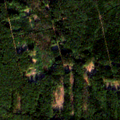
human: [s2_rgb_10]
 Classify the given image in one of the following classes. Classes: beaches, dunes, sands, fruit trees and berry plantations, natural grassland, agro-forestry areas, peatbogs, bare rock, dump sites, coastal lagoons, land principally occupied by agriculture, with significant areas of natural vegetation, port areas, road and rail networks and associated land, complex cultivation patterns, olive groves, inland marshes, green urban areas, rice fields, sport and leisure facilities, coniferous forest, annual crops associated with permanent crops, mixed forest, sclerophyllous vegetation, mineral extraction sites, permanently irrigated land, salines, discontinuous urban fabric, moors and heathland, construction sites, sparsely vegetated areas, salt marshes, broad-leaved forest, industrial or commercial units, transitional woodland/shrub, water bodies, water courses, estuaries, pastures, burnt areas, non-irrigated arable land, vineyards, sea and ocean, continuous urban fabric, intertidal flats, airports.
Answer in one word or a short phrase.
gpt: coniferous forest, mixed forest